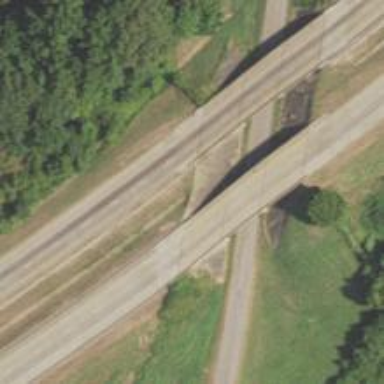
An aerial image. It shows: Beam bridge on motorway.